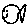
Label: fish